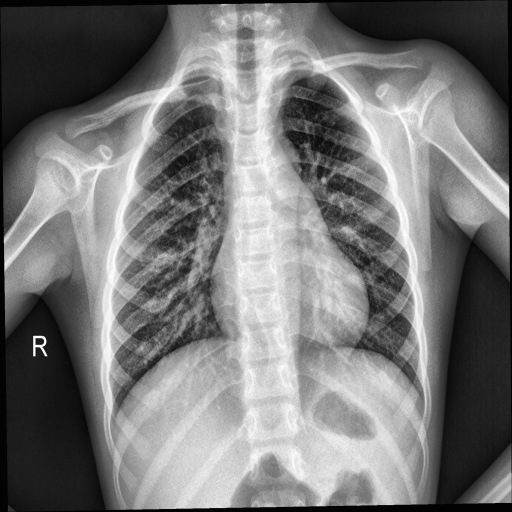
Finding: NORMAL